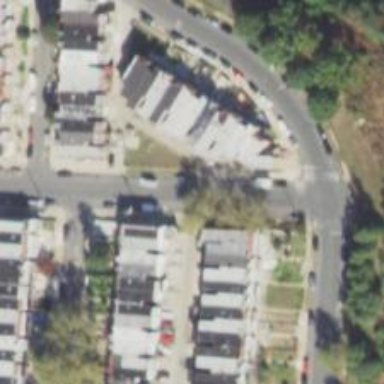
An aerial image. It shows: Alleyway designated as service road.